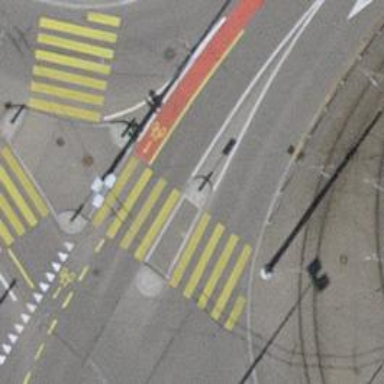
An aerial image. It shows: Kerb barrier.